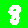
Digit: 8